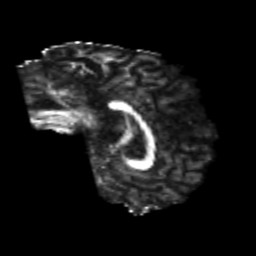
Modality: FA
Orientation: sagittal
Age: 24
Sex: male
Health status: healthy
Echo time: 0.074 s